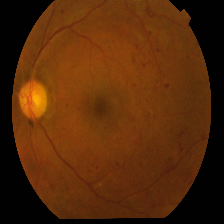
Diabetic retinopathy grade: Proliferative DR